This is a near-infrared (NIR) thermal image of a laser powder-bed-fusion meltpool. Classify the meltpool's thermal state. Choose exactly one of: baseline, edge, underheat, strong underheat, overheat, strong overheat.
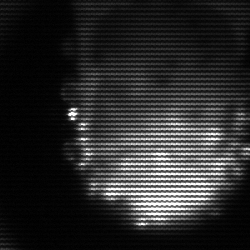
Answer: baseline